Question: in my app i will create some 'UIView' in main window and 'UIView' use auto resize but this is no support
if device mode is portrait then complatly work
but devicemode is landscape login view get x position in minus.
add view on window
'''
_window = [UIApplication sharedApplication].keyWindow;
if (!_window) _window = [[UIApplication sharedApplication].windows objectAtIndex:0];
[[[_window subviews] objectAtIndex:0] addSubview:self.view_login];
'''
image:

thanks in advance..
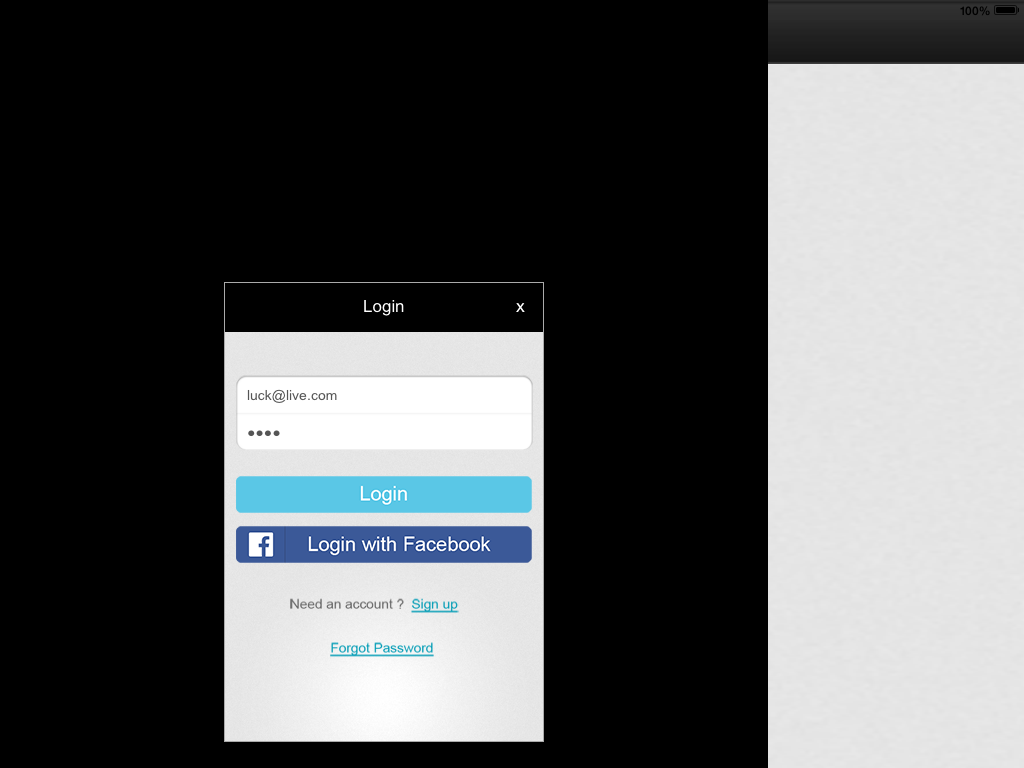
Answer: '''
_window = [UIApplication sharedApplication].keyWindow;
if (!_window) _window = [[UIApplication sharedApplication].windows objectAtIndex:0];
UIInterfaceOrientation orientation = self.window.rootViewController.interfaceOrientation;
// Set appropriate view frame (it won't be autosized by addSubview:)
CGRect appFrame = [[UIScreen mainScreen] applicationFrame];
if (UIInterfaceOrientationIsLandscape(orientation))
{
// Need to flip the X-Y coordinates for landscape
self.view_login.frame = CGRectMake(appFrame.origin.y, appFrame.origin.x, appFrame.size.height, appFrame.size.width+40);
}
else
{
self.view_login.frame = appFrame;
}
[[[_window subviews] objectAtIndex:0] addSubview:self.view_login];
'''